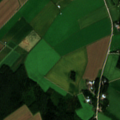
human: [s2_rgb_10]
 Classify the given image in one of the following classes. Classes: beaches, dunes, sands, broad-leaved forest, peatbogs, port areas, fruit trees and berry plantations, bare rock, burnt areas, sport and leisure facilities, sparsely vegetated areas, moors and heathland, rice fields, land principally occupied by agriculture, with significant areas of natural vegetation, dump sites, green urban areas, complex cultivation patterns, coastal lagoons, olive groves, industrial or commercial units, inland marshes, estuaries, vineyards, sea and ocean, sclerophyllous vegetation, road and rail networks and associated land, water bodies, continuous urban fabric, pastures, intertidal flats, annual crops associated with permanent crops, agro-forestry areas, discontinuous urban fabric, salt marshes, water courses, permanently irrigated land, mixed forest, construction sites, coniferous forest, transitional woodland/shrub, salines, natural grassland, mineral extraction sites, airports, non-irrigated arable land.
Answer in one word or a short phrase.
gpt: non-irrigated arable land, land principally occupied by agriculture, with significant areas of natural vegetation, coniferous forest, mixed forest, water courses